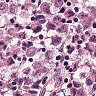
Metastatic tissue present: yes